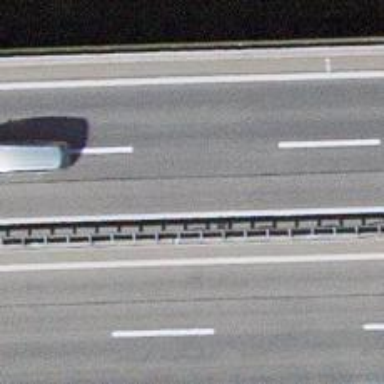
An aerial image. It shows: Bridge over motorway.